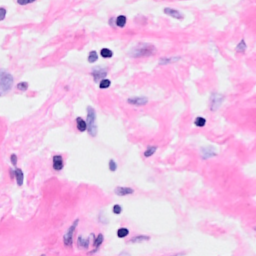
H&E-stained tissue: Breast